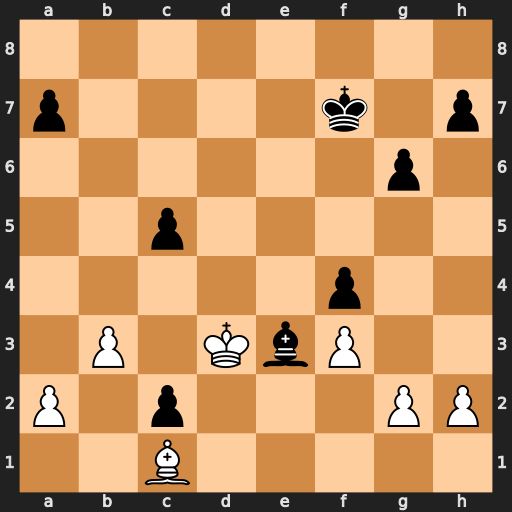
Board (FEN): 8/p4k1p/6p1/2p5/5p2/1P1KbP2/P1p3PP/2B5
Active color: w
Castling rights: -
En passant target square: -
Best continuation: Bxe3 fxe3 Kxc2 e2 Kd2 e1=N Kxe1